Aerial crown-view tile of a tropical tree (Barro Colorado Island, Panama), acquired 20250715:
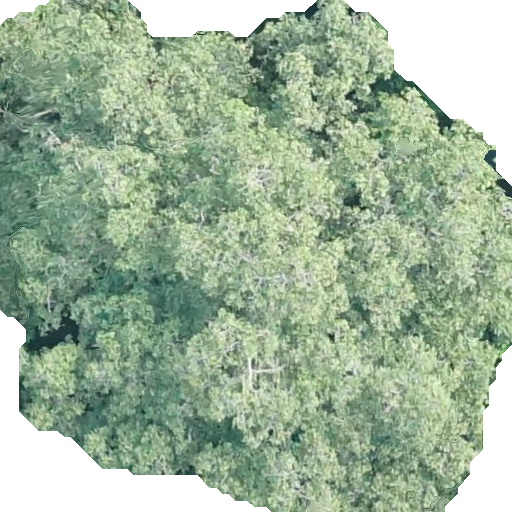
Species: Ficus obtusifolia
GBIF accepted scientific name: Ficus obtusifolia
Crown area: 353.113 m²